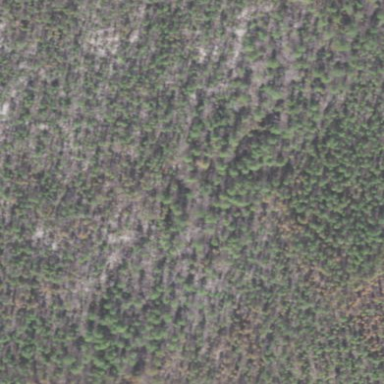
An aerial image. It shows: Woodland with needle-leaved trees.